You are looking at a signal-to-image encoding: consecutive vibration samples arranged as the rows of a grayscale square. What is the most likely bearing condition (normal, inner_race, outer_race, ball)?
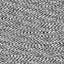
Answer: outer_race